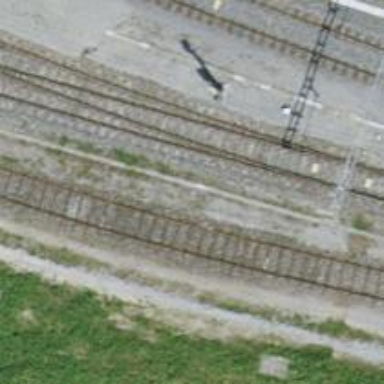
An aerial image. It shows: Railway switch.